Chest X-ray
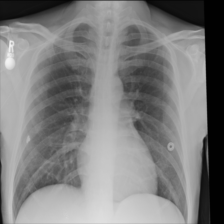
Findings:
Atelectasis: negative
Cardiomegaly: negative
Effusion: negative
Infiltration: negative
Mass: negative
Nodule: negative
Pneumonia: negative
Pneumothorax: negative
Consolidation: negative
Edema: negative
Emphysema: negative
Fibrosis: negative
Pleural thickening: negative
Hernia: negative